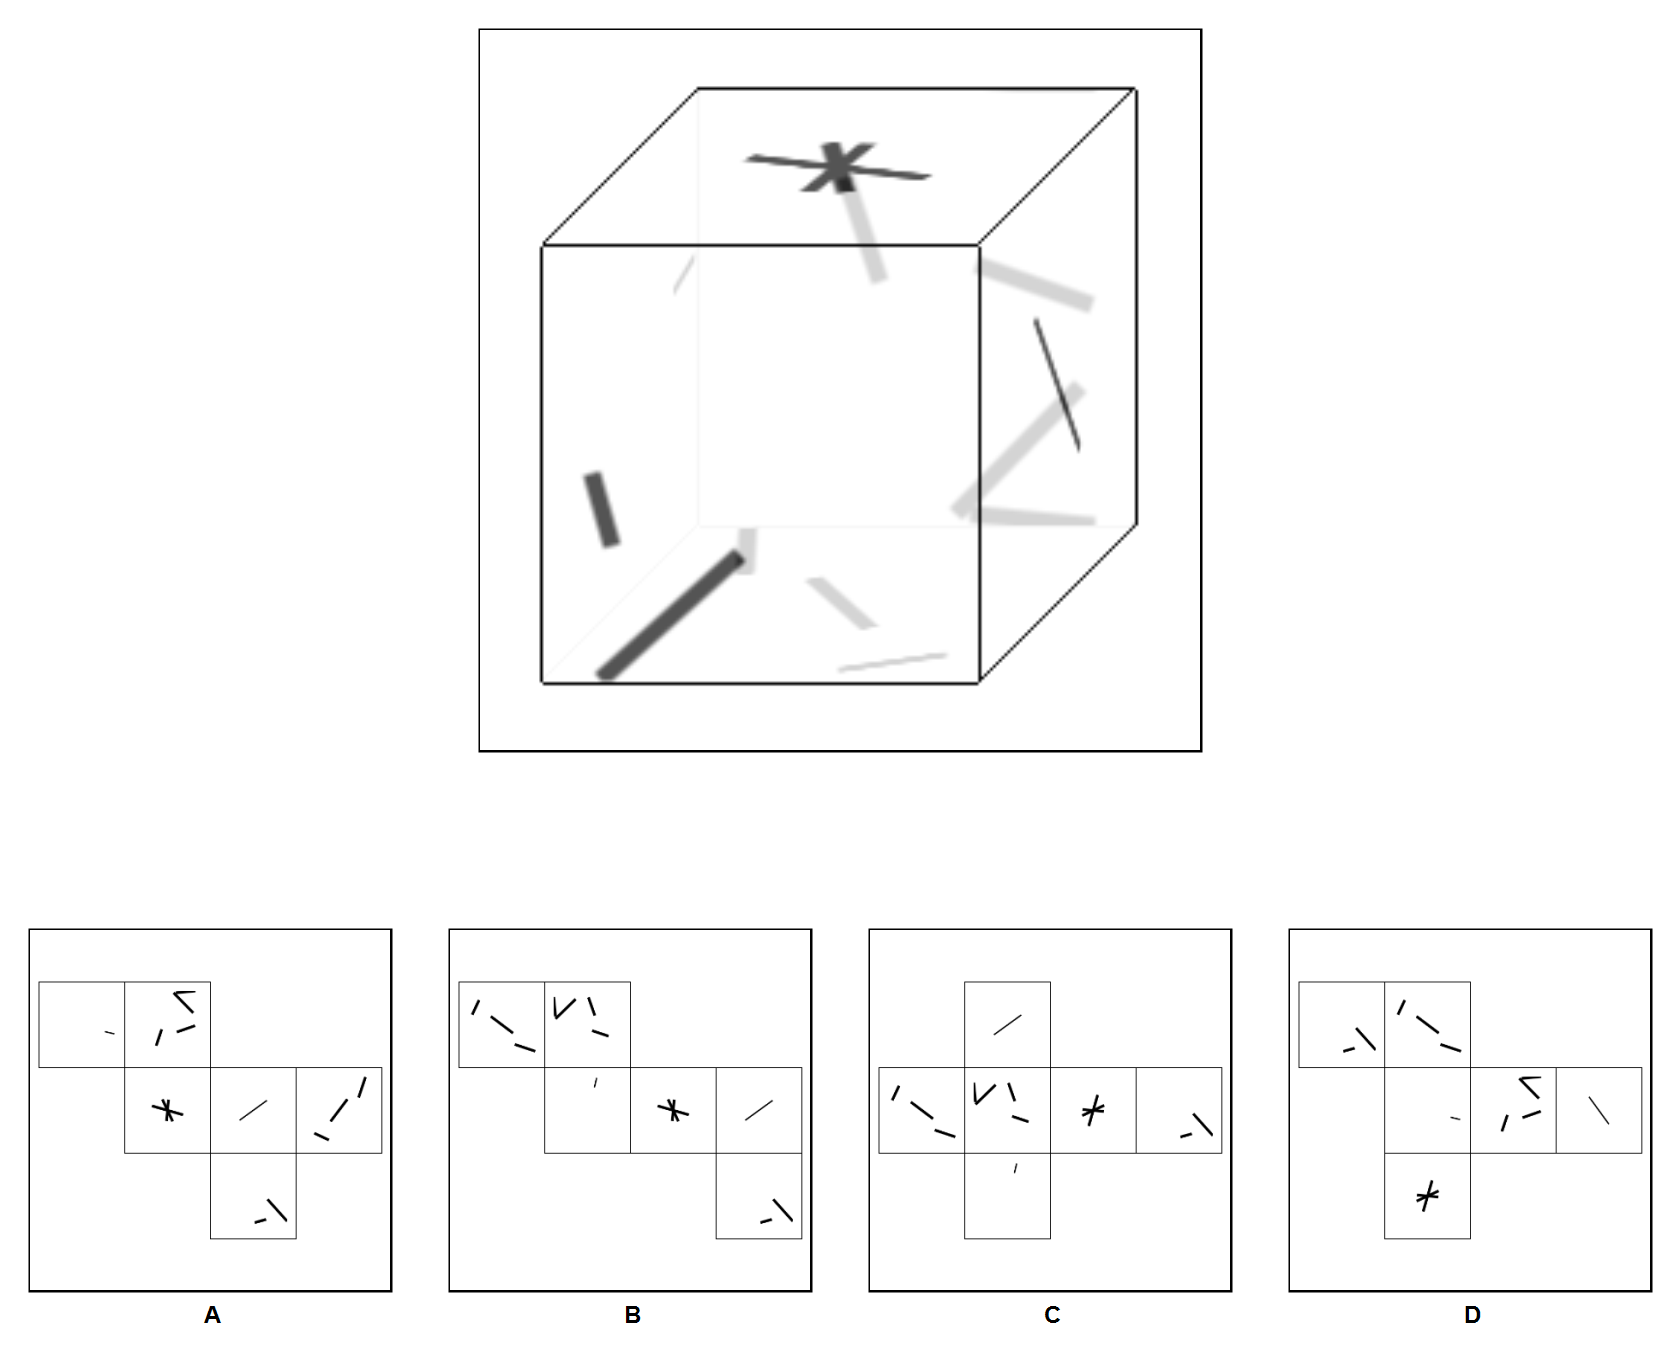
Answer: B